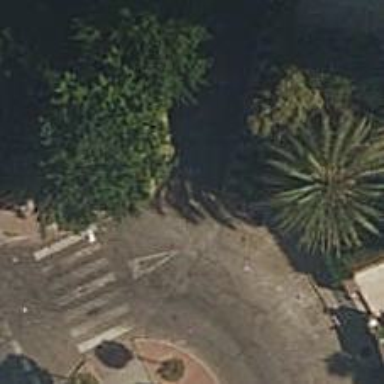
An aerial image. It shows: Uncontrolled zebra crossing on the road.